Question: I have a simple web page that contains a content div, a paragraph inside of that, and a header, text and image inside of that. The html looks like this:
'''
<div id="content">
<p>
<img class="coverR" src="img/img.jpg">
<h1>Header</h1>
Insert description here
</p>
</div>
'''
The css for these elements looks like this:
'''
#content p {
width: 100%;
overflow: auto;
text-indent: 2em;
margin-bottom: 5px;
}
#content .coverR {
width: 200px;
margin: 5px;
margin-right: 8%;
float: right;
clear: left;
}
'''
This all seems fine, but when I open the chrome inspector and look at the HTML it looks like this:

This wrecks my page flow, and I have no idea why it happens. Am I doing something incredibly stupid?
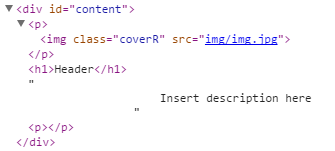
Answer: - - <URL>
Thus the heading implicitly ends the paragraph, so it and everything that follows are not inside it.
There is no way to write HTML so a heading is inside a paragraph
---
Use more appropriate elements. It's hard to tell what you should be using since your example content doesn't give any context.